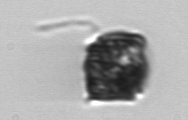
Label: Kryptoperidinium_triquetrum